Определите ёмкость конденсатора $C_x$ и индуктивность катушки $L_x$.
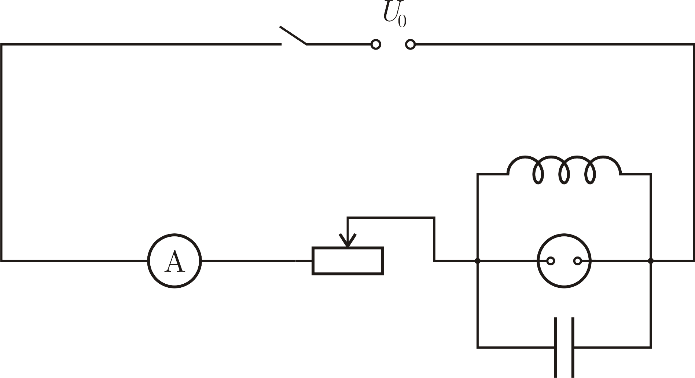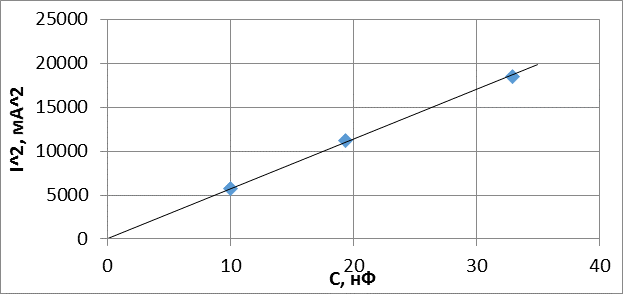
Решение: Соединяем параллельно катушку, конденсатор и лампочку (см. схему). Подаем на них напряжение через переменный резистор и кнопку. Переменный резистор позволяет изменять начальный ток $I_0$, который мы измеряем амперметром.  Кнопка позволяет быстро разомкнуть цепь источника. В оставшемся $LC$-контуре в начальный момент через катушку течет ток $I_0$, а конденсатор не заряжен. Происходит зарядка конденсатора. Допустим, что напряжение на конденсаторе в какой–то момент достигнет $U_0$ . Запишем закон сохранения энергии в этот момент\[\frac{LI_{0}^{2}}{2}=\frac{CU_{л}^{2}}{2}+\frac{LI_{1}^{2}}{2}\]После этого лампочка на мгновение вспыхнет и разрядит конденсатор. Получаем условие зажигания лампочки\[I_{0}^{2}\geq\frac{CU_л ^2}{L}\]Экспериментально находим минимальный начальный ток $I_{кр}$, при котором лампочка вспыхивает. Повторяем измерения для нескольких значений токов вблизи $I_{кр}$. Чтобы уверенно утверждать, что при заданном токе лампочка не загорается, необходимо воспроизвести этот результат 3-5 раз. Чтобы уверенно утверждать, что она загорается, достаточно 2-3 зажиганий.Измеряем $I_{кр}$ для конденсаторов $10~ нФ$, $33~нФ$, и последовательно соединенных $33~нФ$ и $47~нФ$, что эквивалентно $19.4~нФ$. Для конденсатора $47~нФ$ не удается добиться зажигания лампочки даже при максимальном токе. $C,~ нФ$$I_{кр} ,~ мА$1076$C_x$1113313619.4106 Погрешность измерений $I_{кр}$ составляет $ 2~мА$. Построим график $I_{кр}^2$ от $C$ и определим угловой коэффициент  \[K={I_{кр}^{2}}/{C}=\left(573\pm20_{приб}\pm10_{стат}\right) \cdot 10^3~А^2/{Ф}\]Отсюда получаем емкость неизвестного конденсатора: Измерение тока для последовательно соединенных конденсаторов $33~ нФ$ и $47~ нФ$ было особенно важно, поскольку их эквивалентная емкость наиболее близка к $C_x$.Зная напряжение зажигания лампочки, вычисляем: | $C,~ нФ$ | $I_{кр} ,~ мА$ | | --- | --- | | 10 | 76 | | $C_x$ | 111 | | 33 | 136 | | 19.4 | 106 |
Ответ: \[C_x = \left(21.5\pm 0.07\right)~нФ\]  Измерение тока для последовательно соединенных конденсаторов $33~ нФ$ и $47~ нФ$ было особенно важно, поскольку их эквивалентная емкость наиболее близка к $C_x$.Зная напряжение зажигания лампочки, вычисляем:
Ответ: \[L={U_л^2}/{K} = \left(11.2\pm0.6\right) ~ мГн \]
Темы:
E, Электричество, Цепи, Колебательный контур, IEPhO, Переменный ток